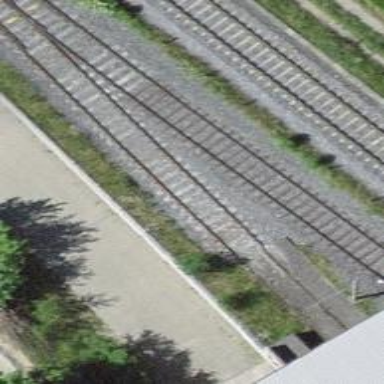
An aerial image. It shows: Railway switch.